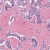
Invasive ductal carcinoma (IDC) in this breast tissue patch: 1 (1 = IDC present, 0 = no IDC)